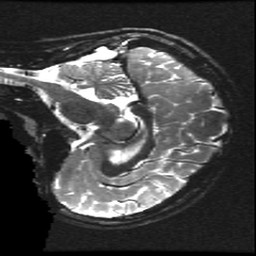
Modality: T2w
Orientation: sagittal
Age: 9
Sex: female
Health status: ill
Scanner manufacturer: ge
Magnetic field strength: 3 T
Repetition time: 7.5 s
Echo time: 0.1015 s